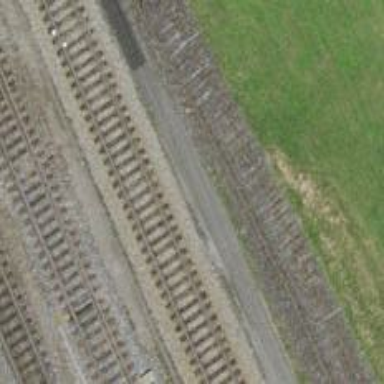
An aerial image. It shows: Railway spur track with electrified contact lines.